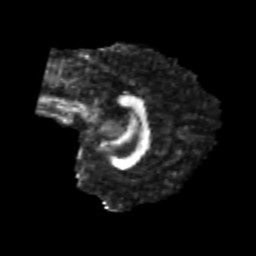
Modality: FA
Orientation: sagittal
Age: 20
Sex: male
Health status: healthy
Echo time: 0.074 s